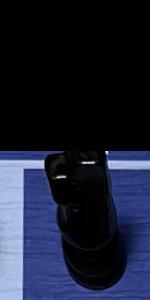
Label: Knight_Black